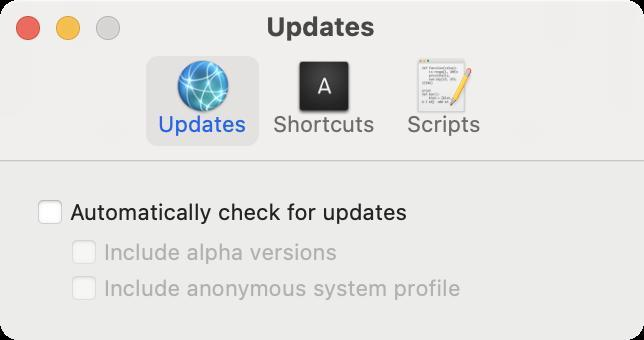
Accessibility tree:
{"name": "Updates", "role": "AXWindow", "description": null, "role_description": "standard window", "value": null, "position": "329.00;556.00", "size": "322;170", "children": [{"name": "Automatically_check_for_updates", "role": "AXCheckBox", "description": null, "role_description": "checkbox", "value": 0, "position": "18.00;99.00", "size": "190;14", "children": []}, {"name": "Include_alpha_versions", "role": "AXCheckBox", "description": null, "role_description": "checkbox", "value": 0, "position": "35.00;119.00", "size": "138;14", "children": []}, {"name": "Include_anonymous_system_profile", "role": "AXCheckBox", "description": null, "role_description": "checkbox", "value": 0, "position": "35.00;137.00", "size": "200;14", "children": []}, {"name": null, "role": "AXToolbar", "description": null, "role_description": "toolbar", "value": null, "position": "0.00;28.00", "size": "322;52", "children": [{"name": "Updates", "role": "AXButton", "description": "Updates", "role_description": "button", "value": null, "position": "73.00;28.00", "size": "56;52", "children": []}, {"name": "Shortcuts", "role": "AXButton", "description": "Shortcuts", "role_description": "button", "value": null, "position": "130.50;28.00", "size": "63;52", "children": []}, {"name": "Scripts", "role": "AXButton", "description": "Scripts", "role_description": "button", "value": null, "position": "194.50;28.00", "size": "55;52", "children": []}]}, {"name": null, "role": "AXButton", "description": null, "role_description": "close button", "value": null, "position": "7.00;6.00", "size": "14;16", "children": []}, {"name": null, "role": "AXButton", "description": null, "role_description": "zoom button", "value": null, "position": "47.00;6.00", "size": "14;16", "children": [{"name": null, "role": "AXGroup", "description": null, "role_description": "group", "value": null, "position": "47.00;6.00", "size": "14;16", "children": []}]}, {"name": null, "role": "AXButton", "description": null, "role_description": "minimize button", "value": null, "position": "27.00;6.00", "size": "14;16", "children": []}, {"name": null, "role": "AXStaticText", "description": null, "role_description": "text", "value": "Updates", "position": "131.00;5.00", "size": "59;16", "children": []}]}